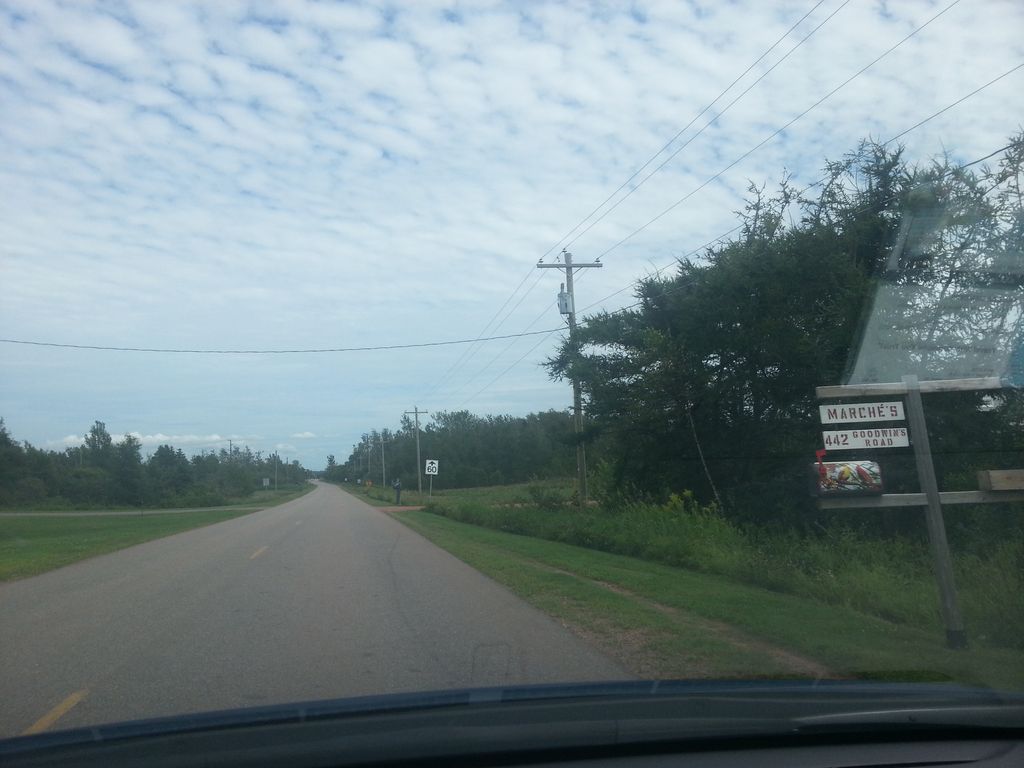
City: charlottetown